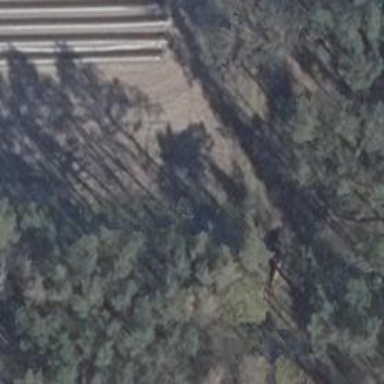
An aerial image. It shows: Track with grade 5 tracktype.